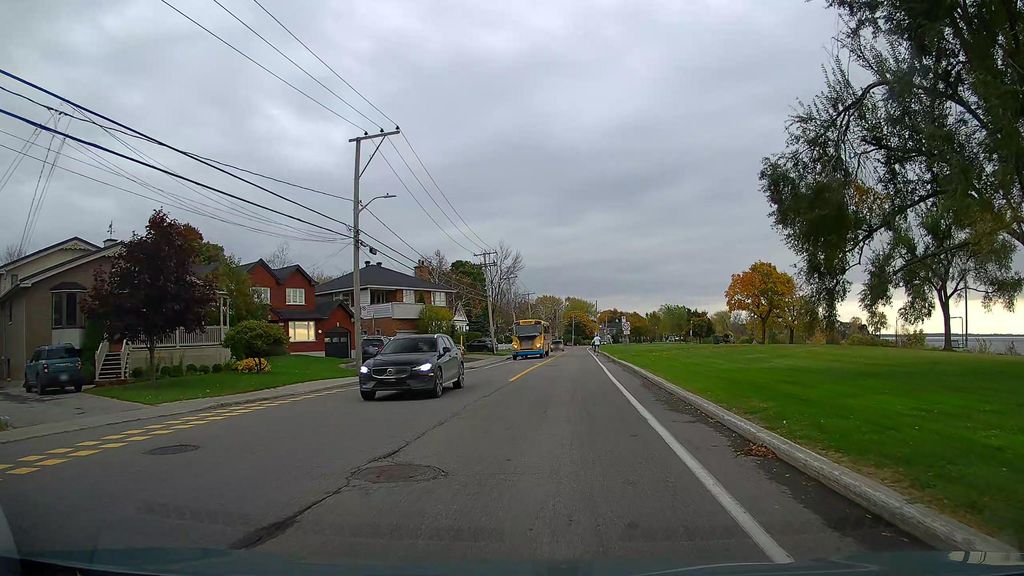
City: montreal